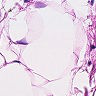
Metastatic tissue present: no